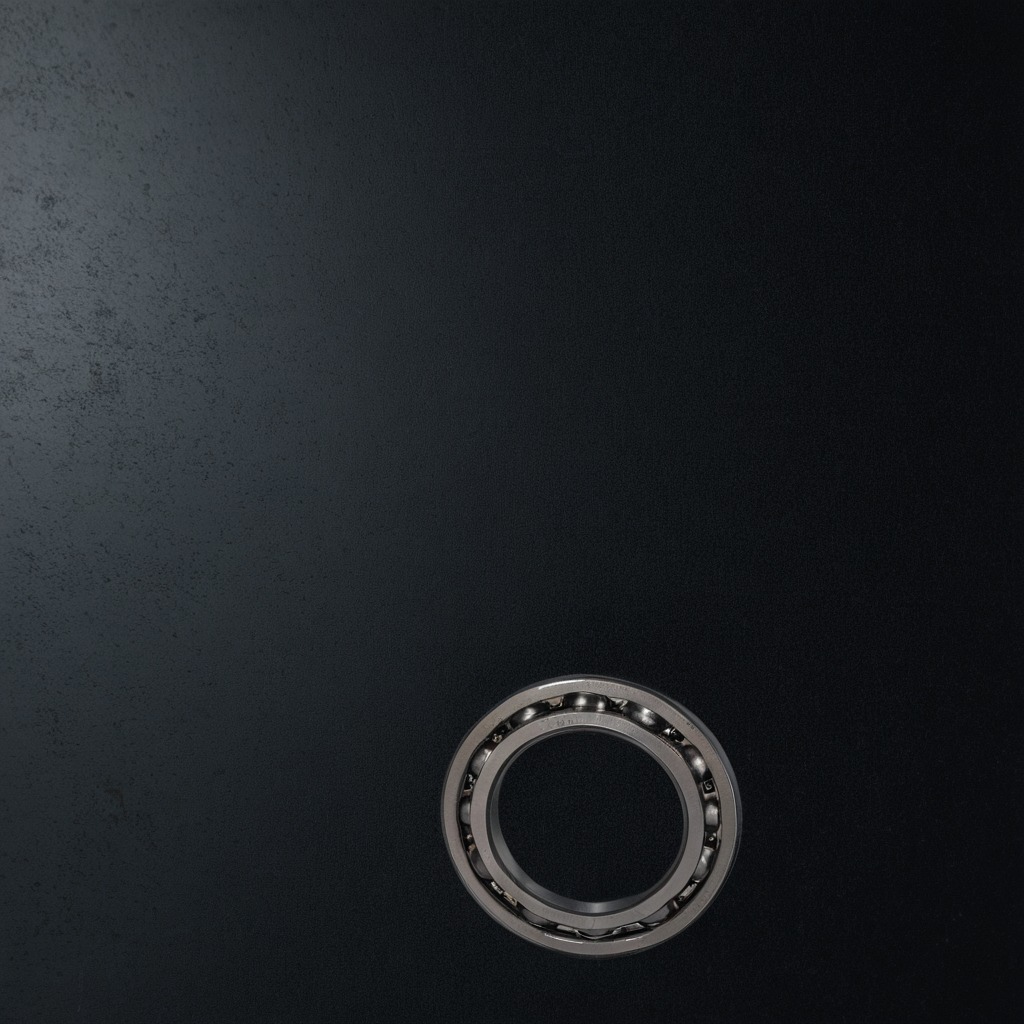
A metal ball bearing is lying on the granite tabletop.